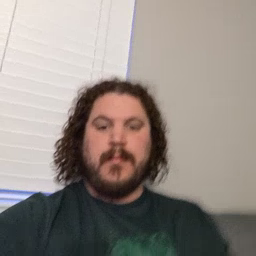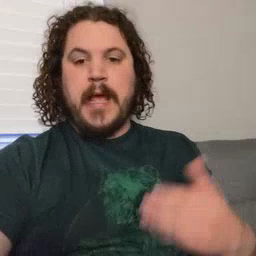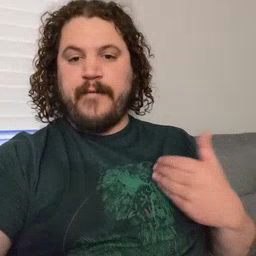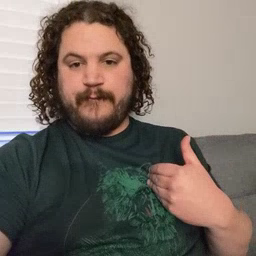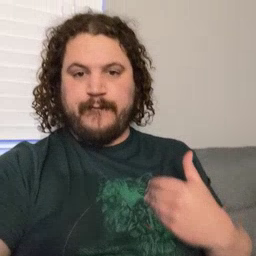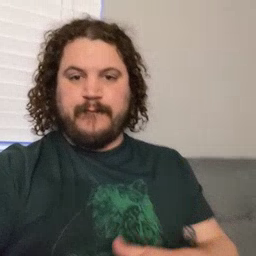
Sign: have